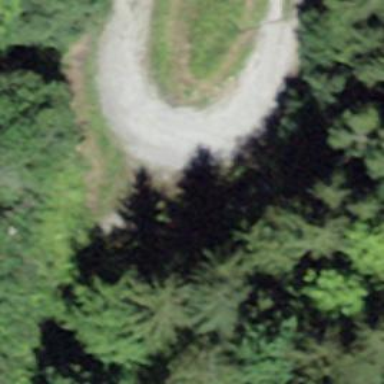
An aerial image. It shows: Track designated for backcountry hiking.